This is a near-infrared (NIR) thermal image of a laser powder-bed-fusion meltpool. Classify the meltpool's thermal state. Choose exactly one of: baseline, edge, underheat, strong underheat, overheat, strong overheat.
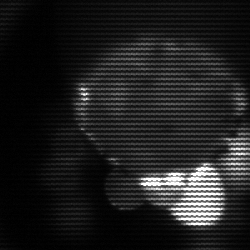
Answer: edge